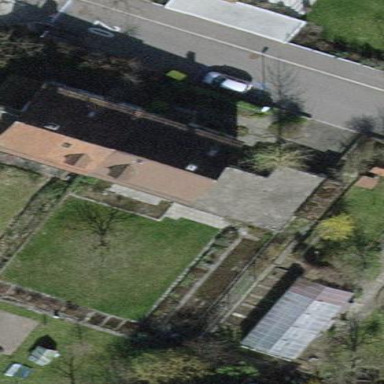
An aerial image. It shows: Semidetached house with tile roof.